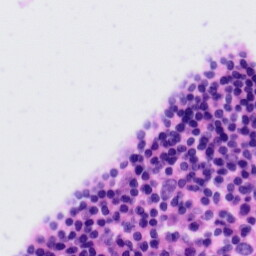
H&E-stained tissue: Tonsil